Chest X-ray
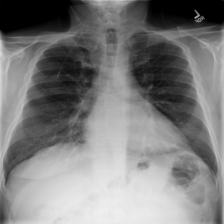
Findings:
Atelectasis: negative
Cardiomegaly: negative
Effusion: negative
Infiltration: positive
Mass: negative
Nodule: negative
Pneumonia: negative
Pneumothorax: negative
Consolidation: negative
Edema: negative
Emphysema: negative
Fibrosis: negative
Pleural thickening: negative
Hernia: negative